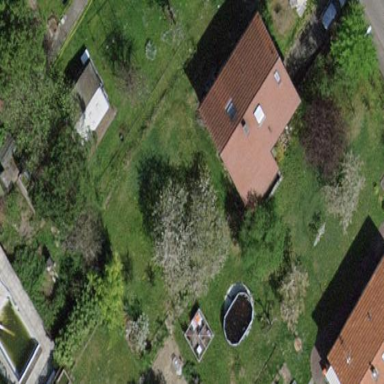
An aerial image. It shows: Garden surrounded by fence.